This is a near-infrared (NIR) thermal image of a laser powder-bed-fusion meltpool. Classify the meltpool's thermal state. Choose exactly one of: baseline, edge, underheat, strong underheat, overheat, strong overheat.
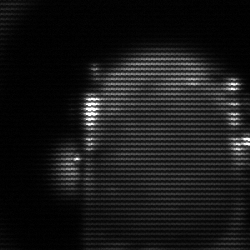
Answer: baseline